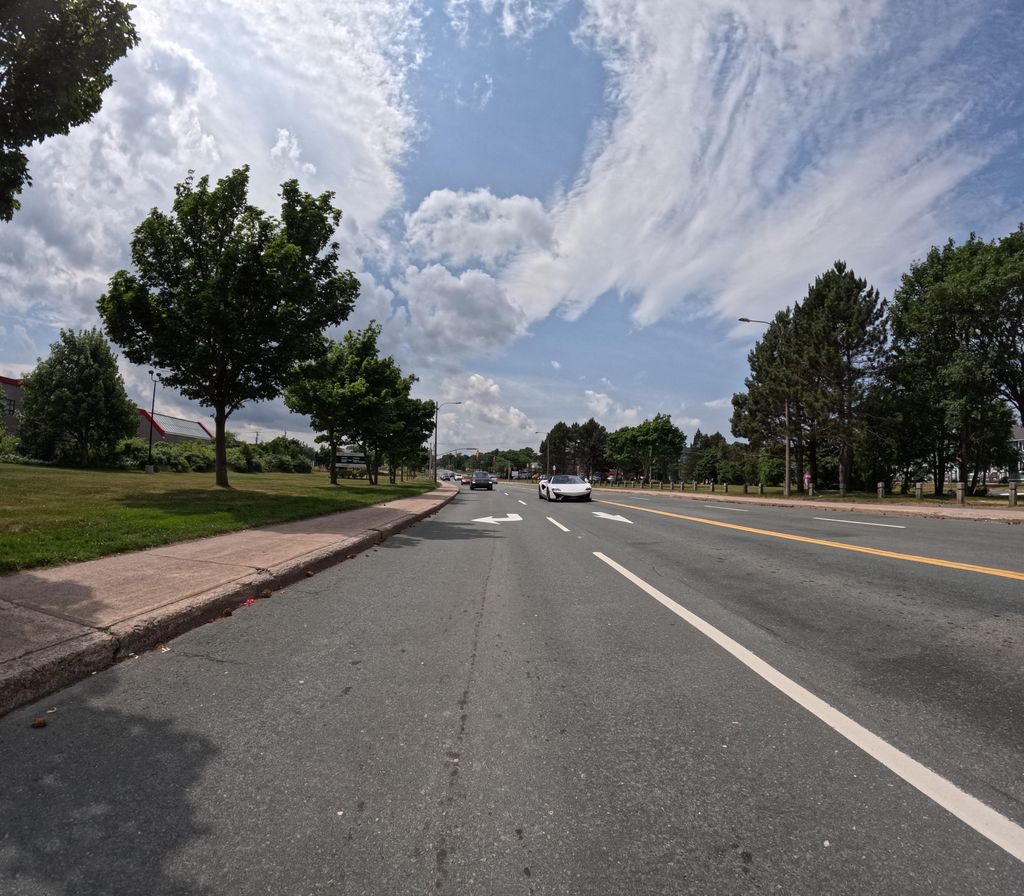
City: st_johns